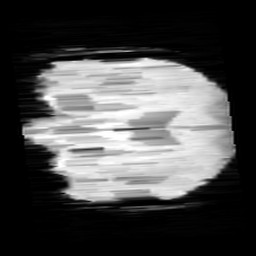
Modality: minIP
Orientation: coronal
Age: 11
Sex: male
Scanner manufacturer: siemens
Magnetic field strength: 3 T
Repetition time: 0.027 s
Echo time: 0.02 s